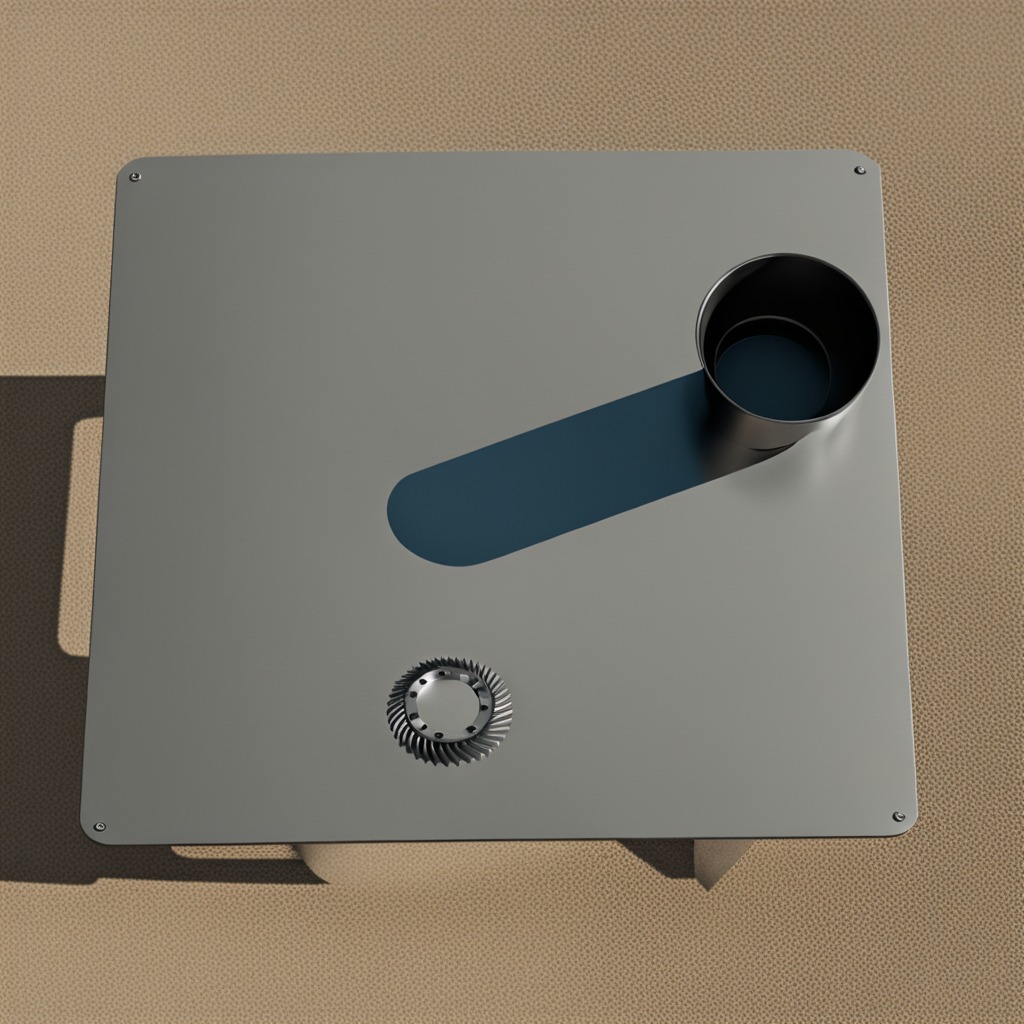
A steel gear with teeth is lying on a clean utility table in a temporary outdoor tool station.